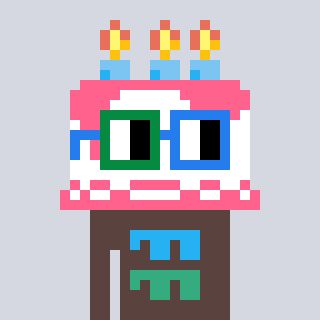
a pixel art character with square green and blue glasses, a cake-shaped head and a darkbrown-colored body on a cool background